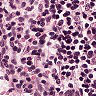
Metastatic tissue present: no